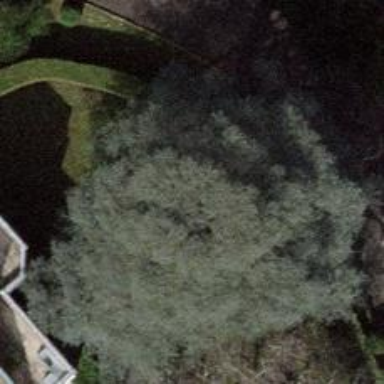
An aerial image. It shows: Evergreen tree with needle-leaved leaves.